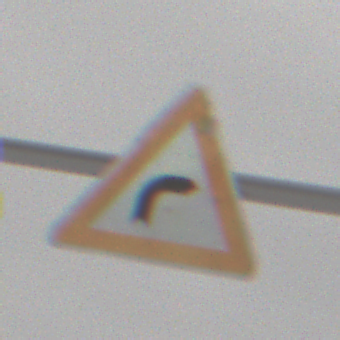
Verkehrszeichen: KurveRechts
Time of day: MorningAfternoon
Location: Outdoor (Nature)
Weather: Overcast
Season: Winter
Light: Natural